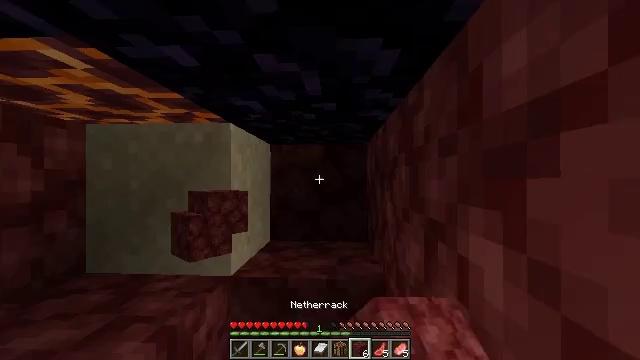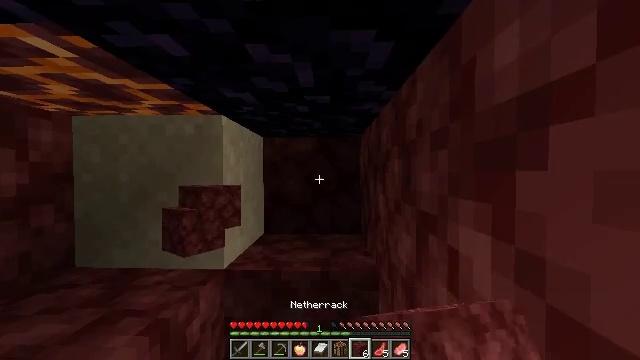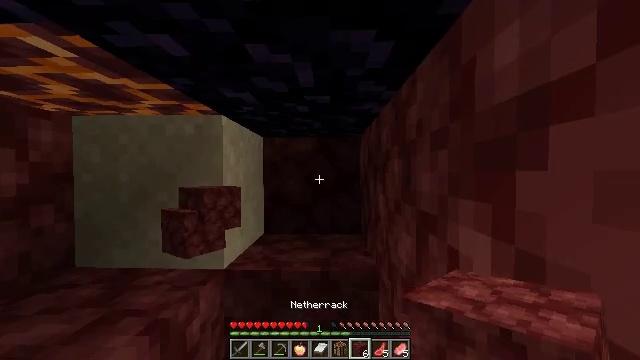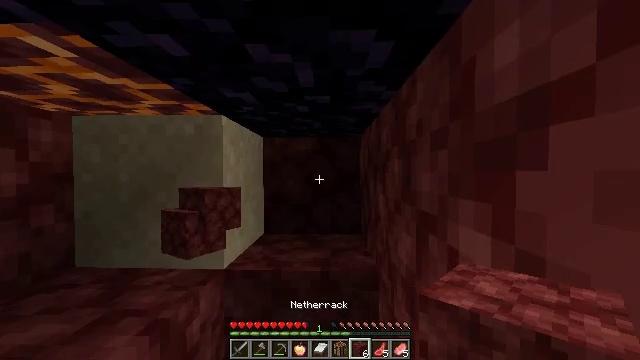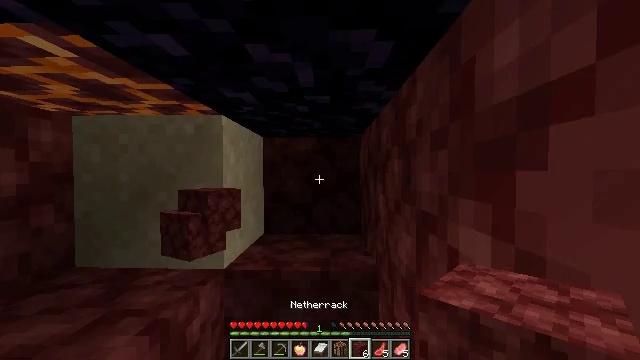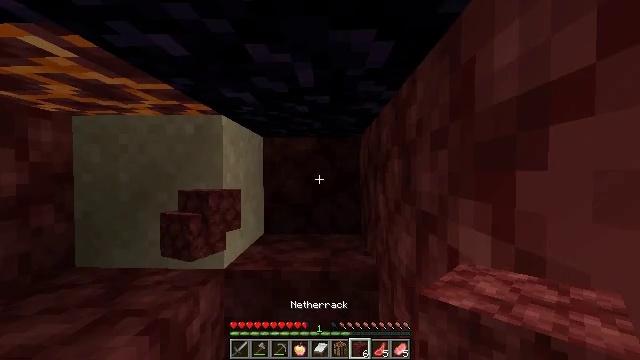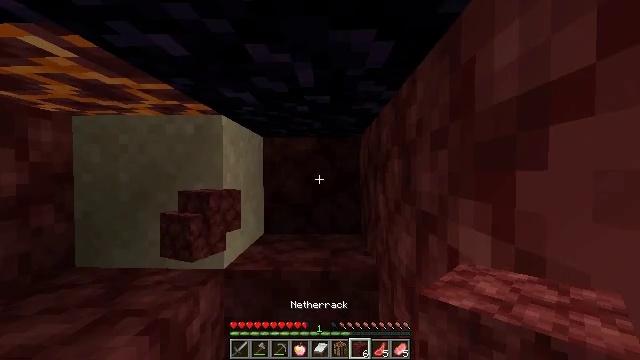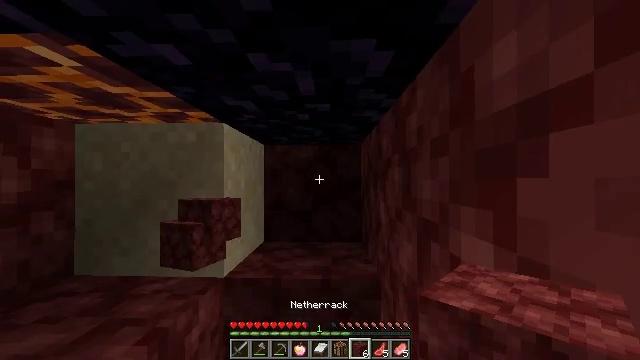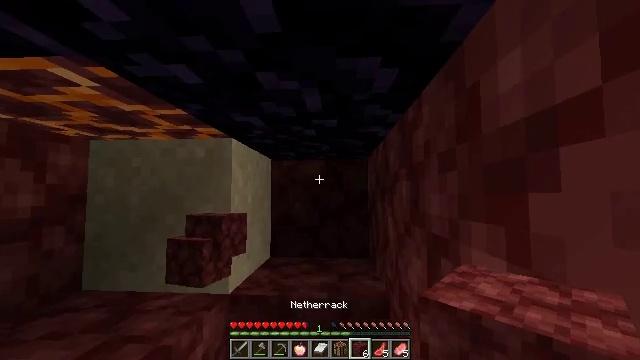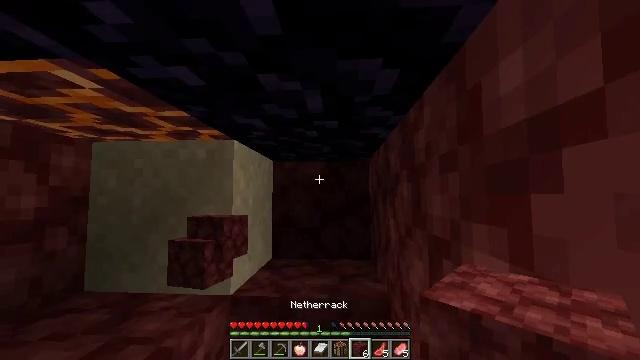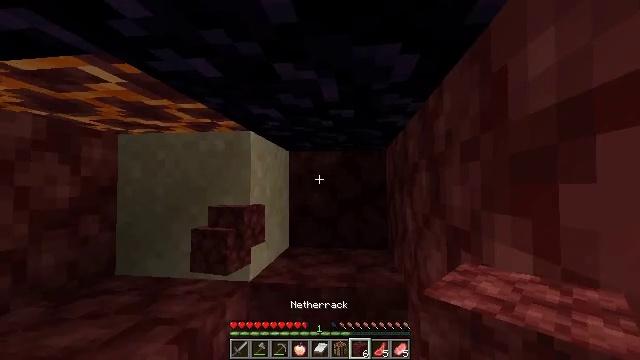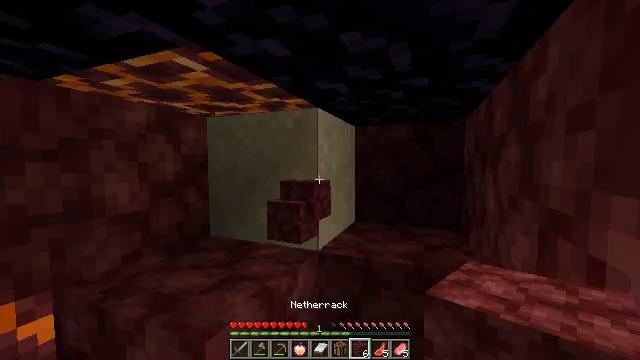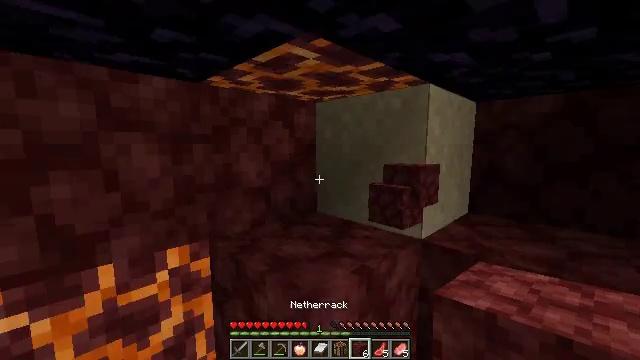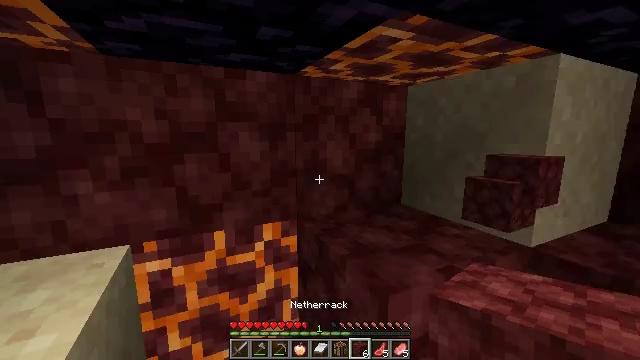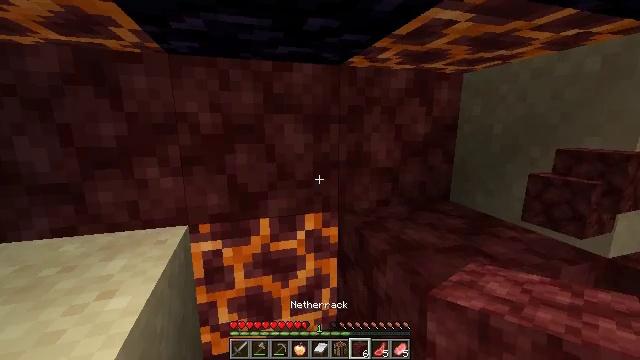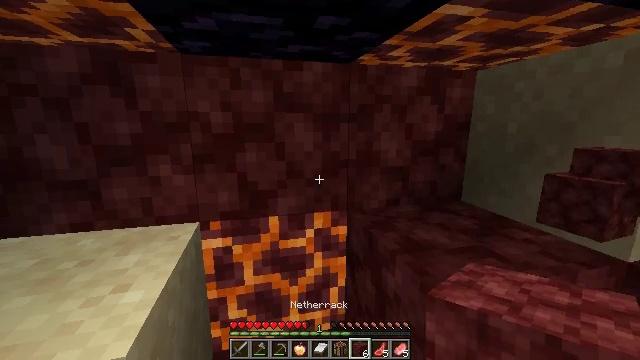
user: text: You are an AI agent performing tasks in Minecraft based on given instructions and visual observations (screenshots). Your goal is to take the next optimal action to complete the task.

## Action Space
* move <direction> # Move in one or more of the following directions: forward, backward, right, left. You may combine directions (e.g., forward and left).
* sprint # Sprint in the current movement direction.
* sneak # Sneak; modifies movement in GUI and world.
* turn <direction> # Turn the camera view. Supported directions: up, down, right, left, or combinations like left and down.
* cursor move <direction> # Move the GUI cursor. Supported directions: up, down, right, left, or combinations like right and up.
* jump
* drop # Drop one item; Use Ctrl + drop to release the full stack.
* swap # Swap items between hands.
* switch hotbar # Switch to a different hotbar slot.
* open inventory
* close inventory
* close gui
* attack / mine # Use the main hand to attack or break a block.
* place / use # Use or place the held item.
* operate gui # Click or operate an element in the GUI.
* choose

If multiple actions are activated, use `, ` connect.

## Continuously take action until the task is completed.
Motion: motion action
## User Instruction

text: Collect netherrack in the Nether.
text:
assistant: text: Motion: turn right and down
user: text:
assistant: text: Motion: no_op
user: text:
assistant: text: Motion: no_op
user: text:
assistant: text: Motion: no_op
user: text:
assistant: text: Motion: no_op
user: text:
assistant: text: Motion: no_op
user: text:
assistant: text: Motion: turn up
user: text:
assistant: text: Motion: turn left and up
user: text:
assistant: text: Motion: no_op
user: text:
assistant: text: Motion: turn left and down
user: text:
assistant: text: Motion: turn left and down
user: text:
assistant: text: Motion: turn left and down
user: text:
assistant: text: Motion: turn left and down
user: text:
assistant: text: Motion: turn left and down
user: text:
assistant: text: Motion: turn left
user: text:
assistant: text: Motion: no_op
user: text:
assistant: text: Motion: no_op
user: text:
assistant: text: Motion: no_op
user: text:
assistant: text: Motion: no_op
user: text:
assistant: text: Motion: no_op
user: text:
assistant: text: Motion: no_op
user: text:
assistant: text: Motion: no_op
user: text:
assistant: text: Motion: no_op
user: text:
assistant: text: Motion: no_op
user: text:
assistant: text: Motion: turn left
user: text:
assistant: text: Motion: no_op
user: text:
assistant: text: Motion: no_op
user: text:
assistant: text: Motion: no_op
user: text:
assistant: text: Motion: no_op
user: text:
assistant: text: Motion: no_op